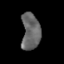
Tissue: skin
Cell type: Epithelial cells
Senescence score: 0.2579
Nuclear area (px): 666
Mean DAPI intensity: 102.817